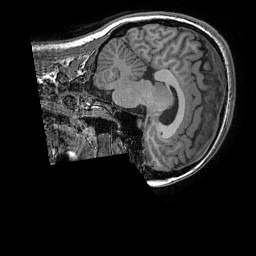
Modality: T1w
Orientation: sagittal
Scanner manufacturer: ge
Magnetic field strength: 3 T
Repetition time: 0.008184 s
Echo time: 0.003192 s